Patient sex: M
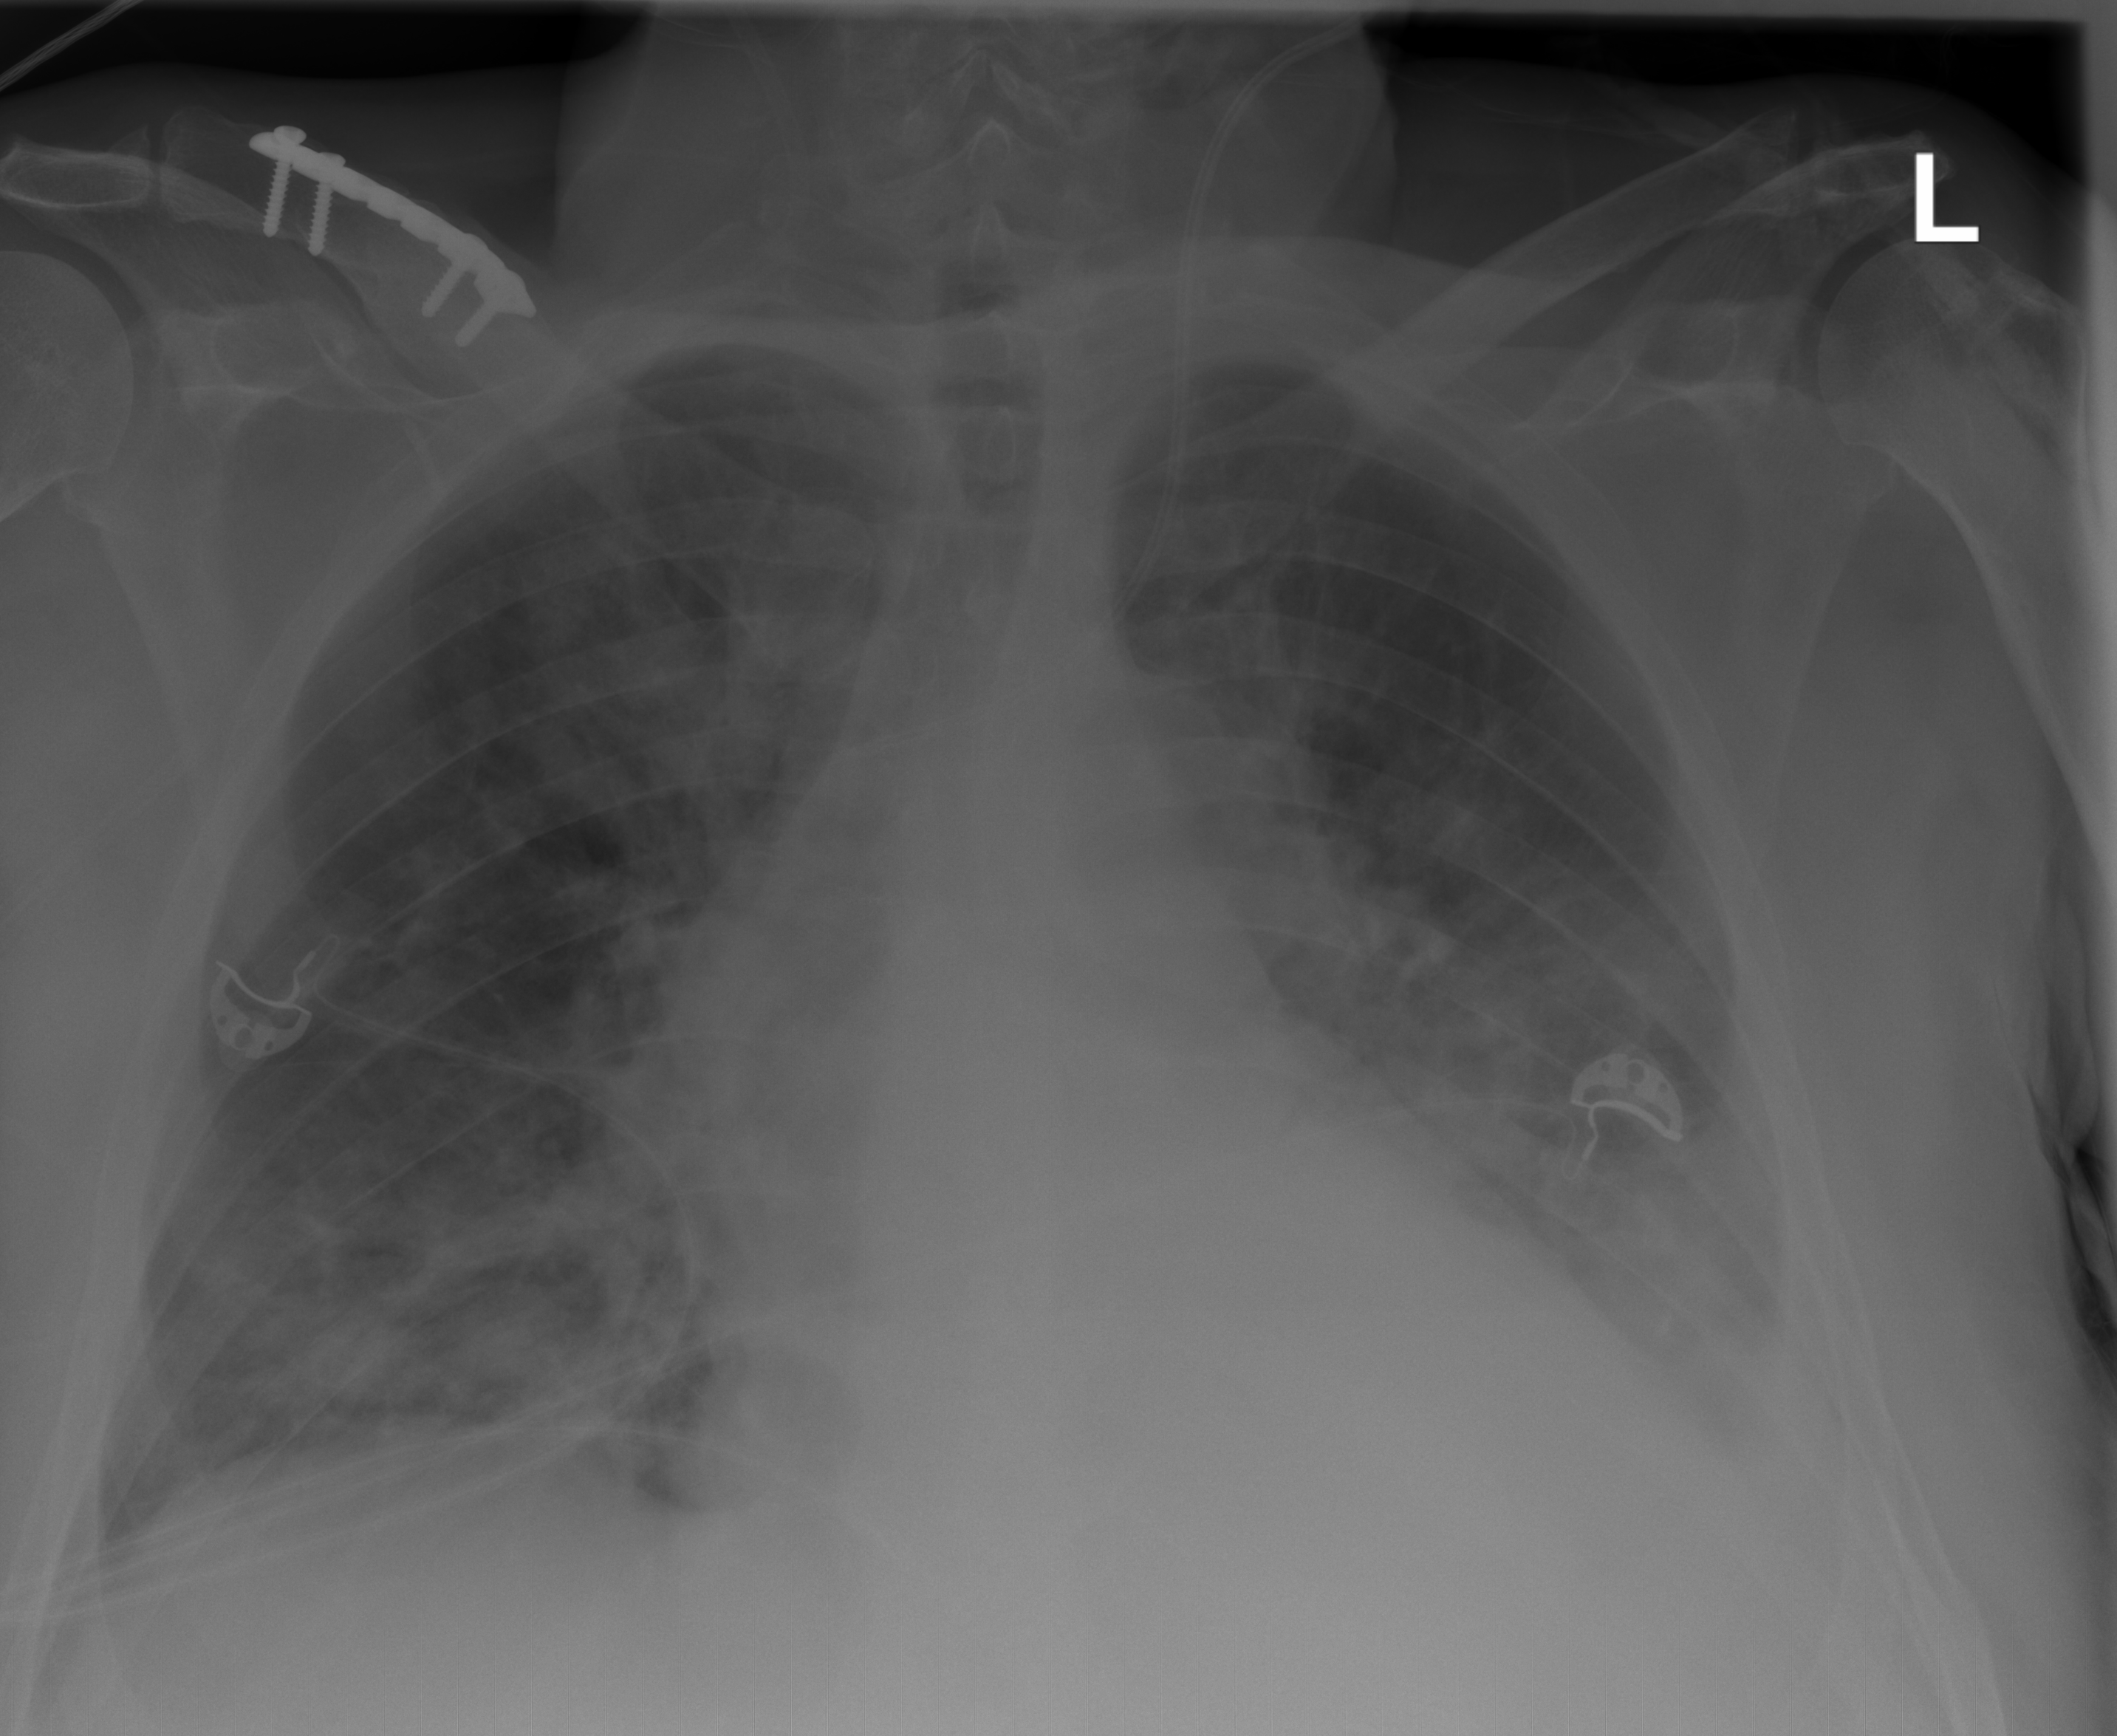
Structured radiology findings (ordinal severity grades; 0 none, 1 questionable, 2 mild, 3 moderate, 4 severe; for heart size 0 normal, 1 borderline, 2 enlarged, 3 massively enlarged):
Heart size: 2
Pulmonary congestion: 2
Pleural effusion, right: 1
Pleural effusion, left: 2
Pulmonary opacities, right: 2
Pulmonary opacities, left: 2
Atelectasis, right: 2
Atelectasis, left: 2